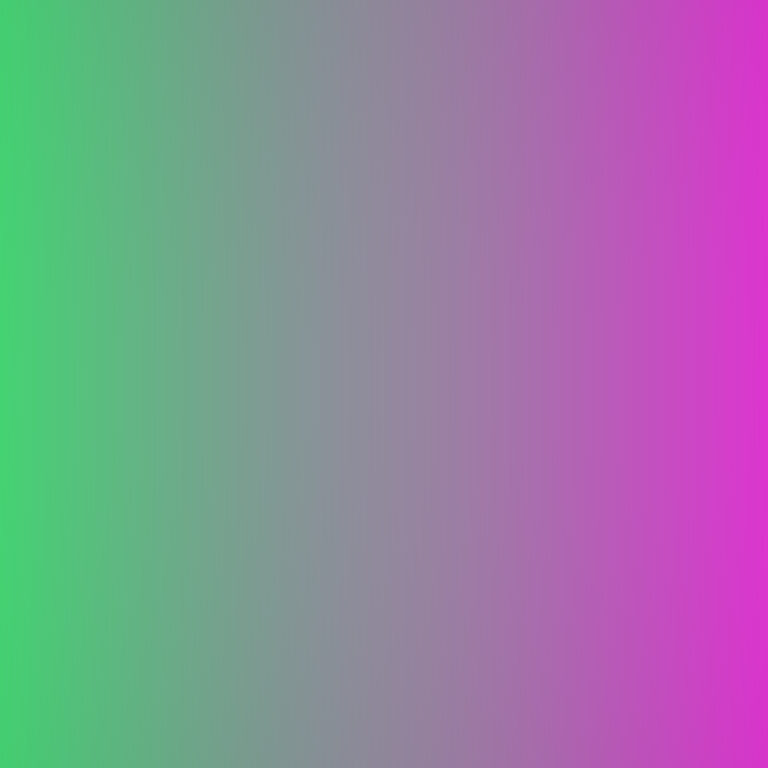
Abstract light effect, smooth gradient from vibrant green to bright magenta, energetic atmosphere, soft blend, no room, no furniture, no objects.